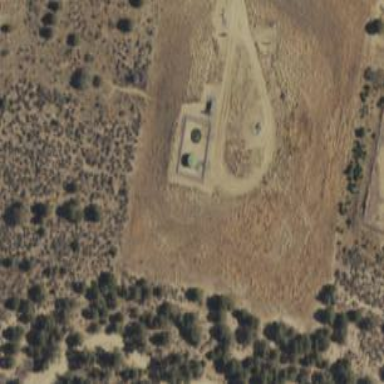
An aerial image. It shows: Storage tank with man-made structure.